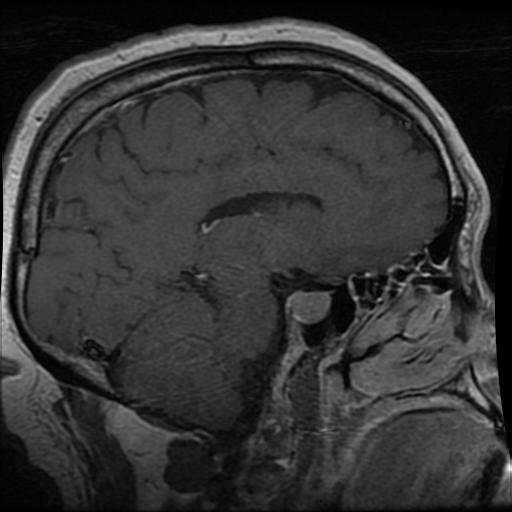
Label: pituitary